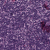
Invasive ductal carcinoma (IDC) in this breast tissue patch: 0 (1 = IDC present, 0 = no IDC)